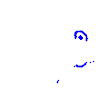
Particle: kaon